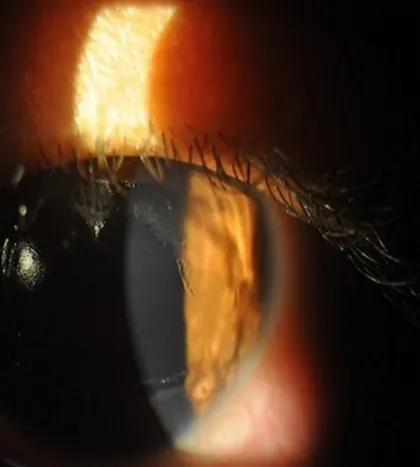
Slit lamp photo after scrapping of epithelium.
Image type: ophthalmic_imaging (slit_lamp_photograph)